A bearing vibration time series has been folded into this square grayscale image, one row per segment of consecutive samples. Classify the bearing condition as one of: normal, inner_race, outer_race, ball.
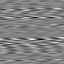
Answer: outer_race